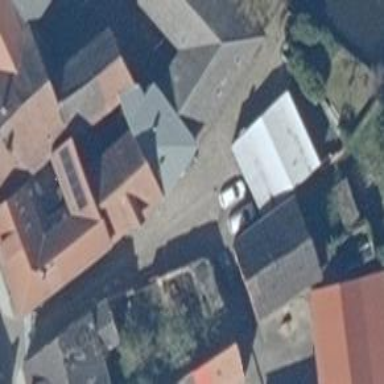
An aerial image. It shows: Community center.